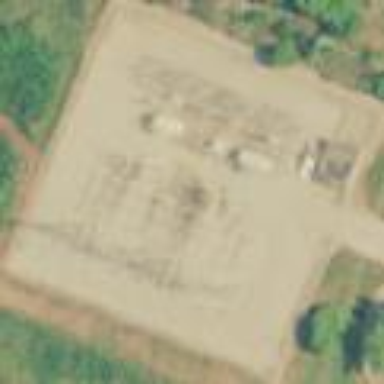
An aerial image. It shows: Power substation.